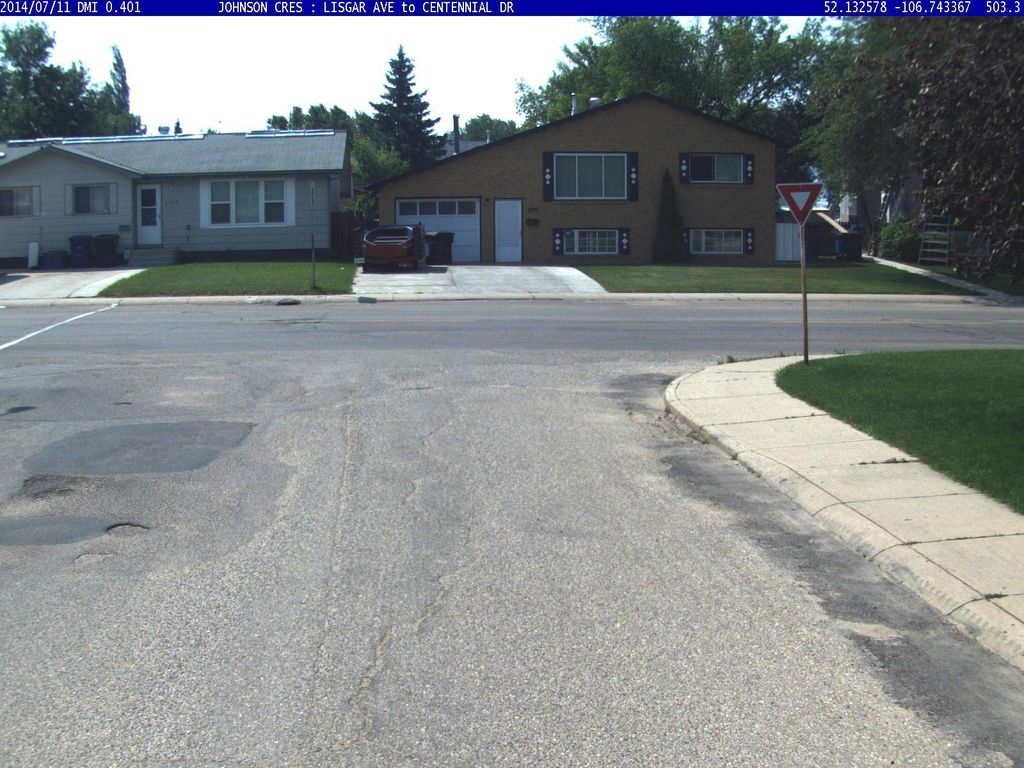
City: saskatoon